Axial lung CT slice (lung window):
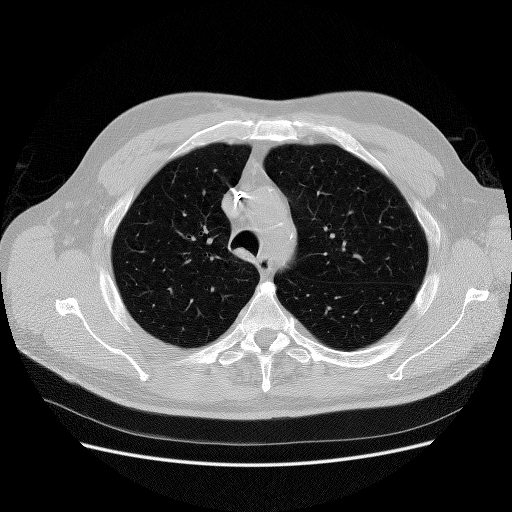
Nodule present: no